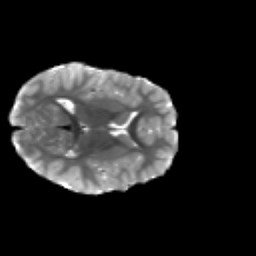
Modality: T2w
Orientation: axial
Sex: female
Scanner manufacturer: siemens
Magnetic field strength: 3 T
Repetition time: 5 s
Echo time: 0.071 s